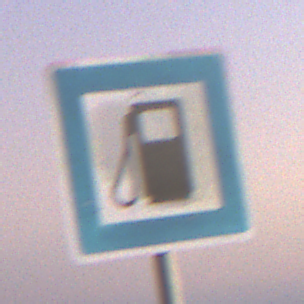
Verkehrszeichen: Tankstelle
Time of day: Dawn
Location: Outdoor (RoadRail)
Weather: Clear
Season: NotSpecified
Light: Natural